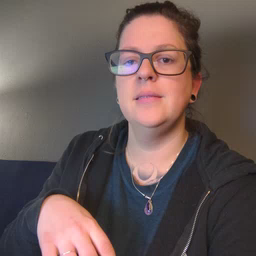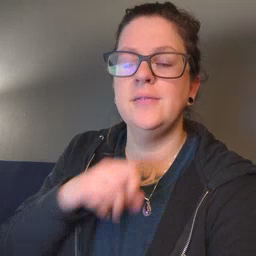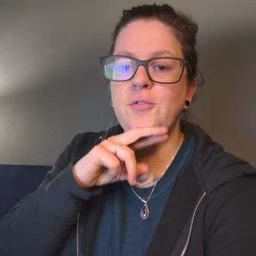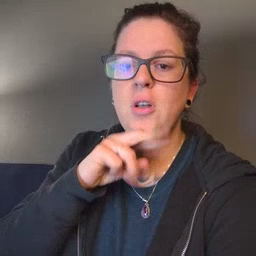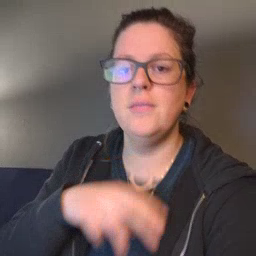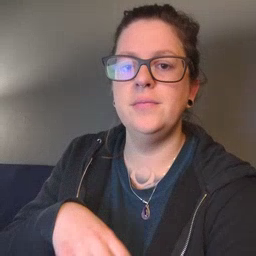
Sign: frog